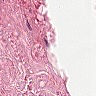
Metastatic tissue present: no